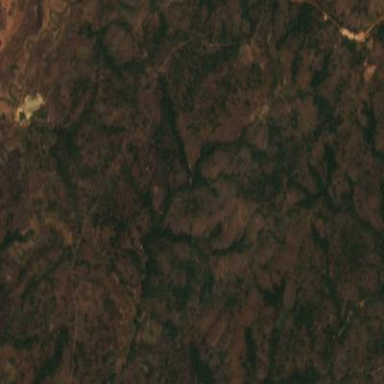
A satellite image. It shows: Forest area.